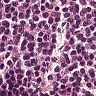
Metastatic tissue present: no